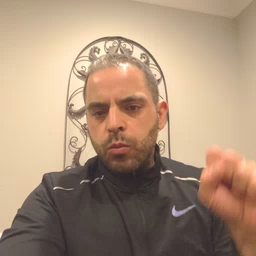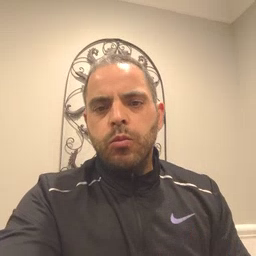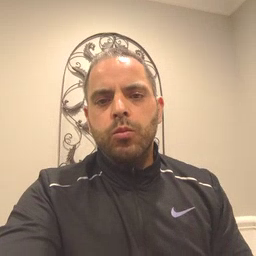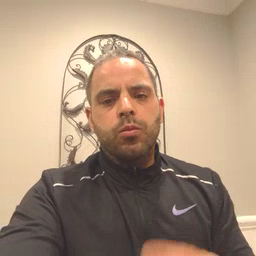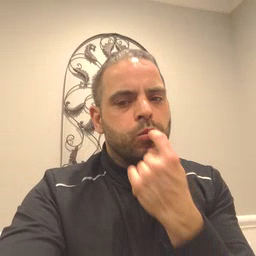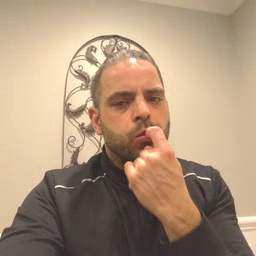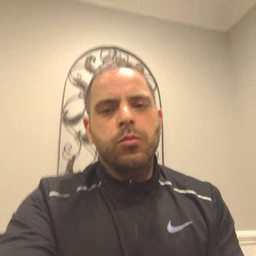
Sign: tooth